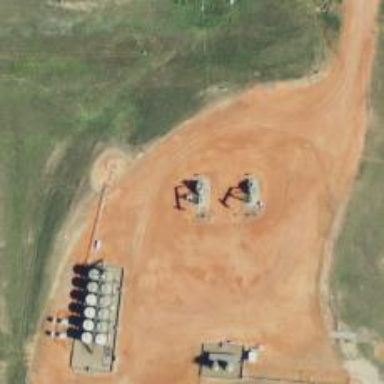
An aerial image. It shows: Petroleum well that is man-made.